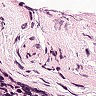
Metastatic tissue present: no